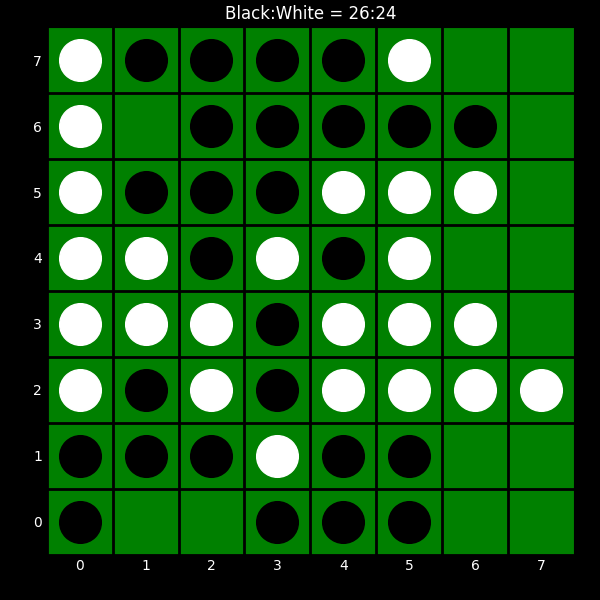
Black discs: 26
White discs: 24